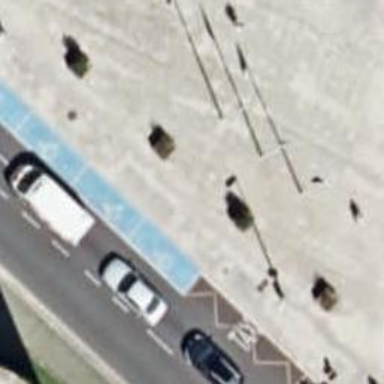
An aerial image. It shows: Parking space designated for disabled individuals.